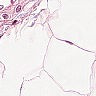
Metastatic tissue present: no